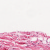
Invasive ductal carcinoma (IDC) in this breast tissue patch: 0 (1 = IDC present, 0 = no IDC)